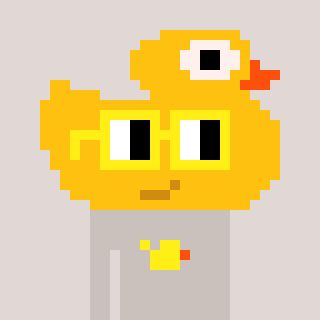
a pixel art character with square yellow glasses, a ducky-shaped head and a foggrey-colored body on a warm background